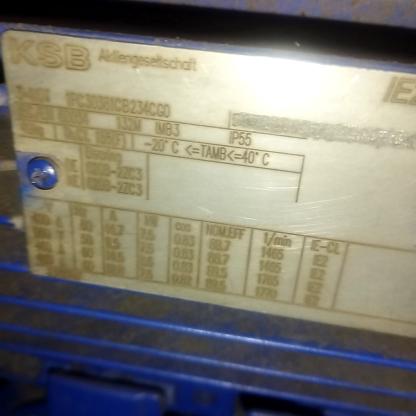
Klasa: tabliczka-znamionowa